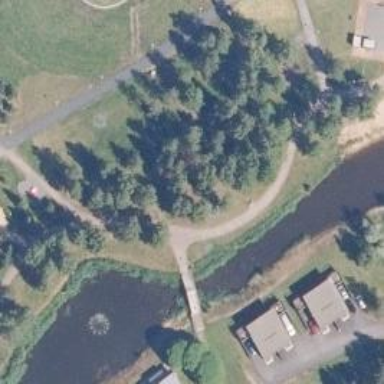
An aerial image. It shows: Disc golf course.